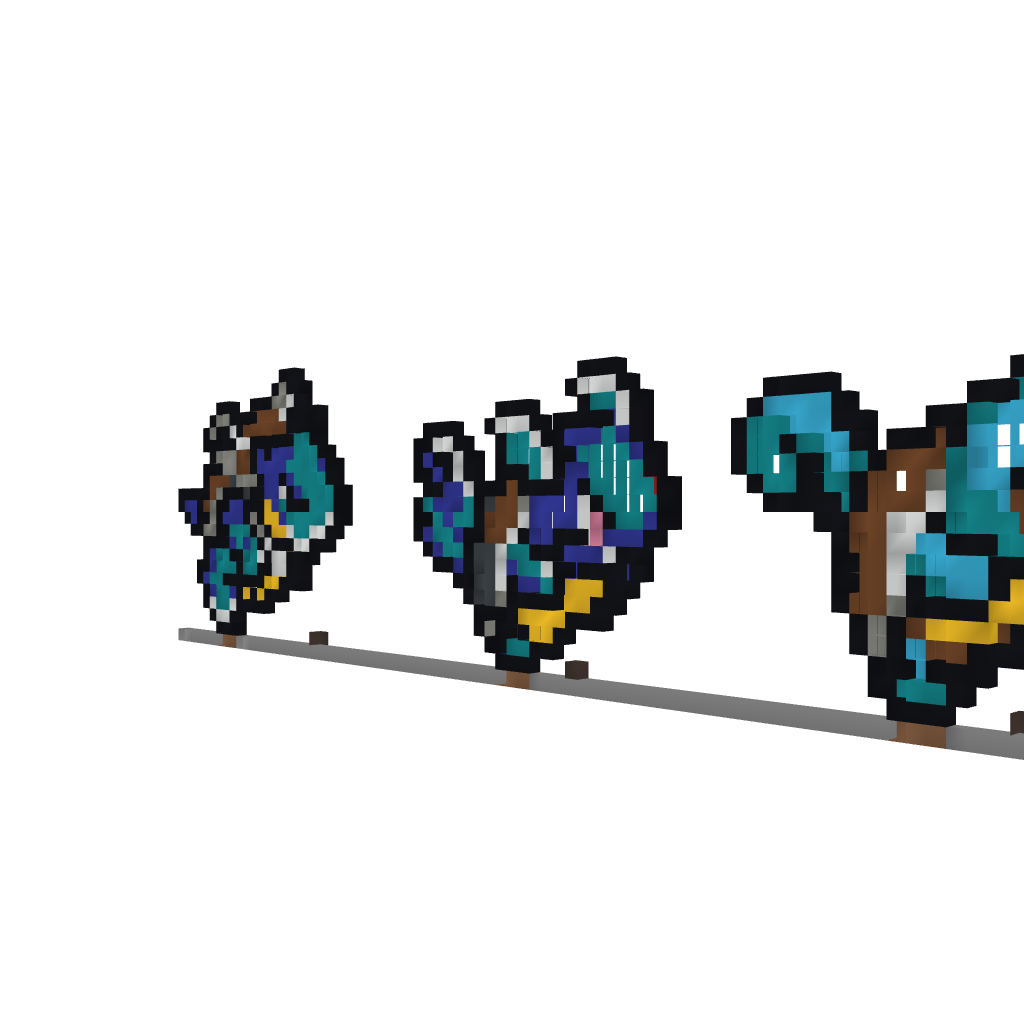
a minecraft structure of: Squirtle Wartortle and Blastoise Pixel Art